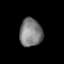
Tissue: lung
Cell type: Epithelial cells
Senescence score: 0.1751
Nuclear area (px): 622
Mean DAPI intensity: 126.527